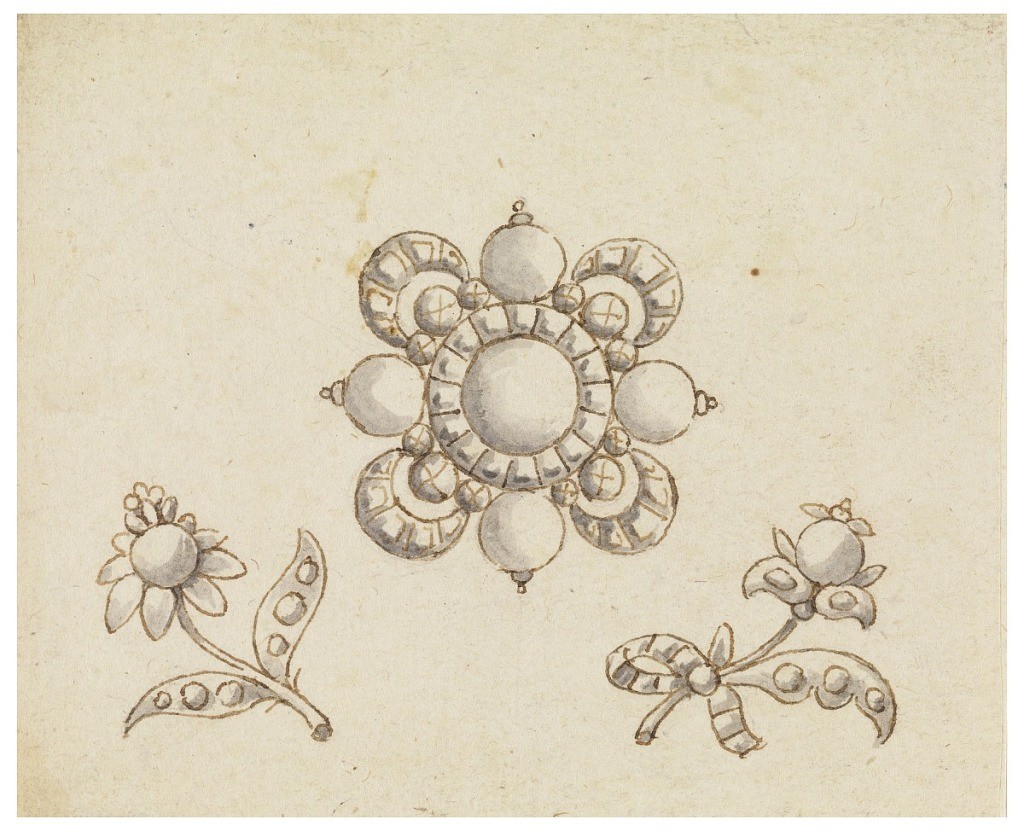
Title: Design for Three Brooches
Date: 1825–50
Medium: Pen and brown ink, brush and gray wash on cream wove paper
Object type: Drawing
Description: Large brooch: a cross is formed by four round diamonds, the central one being bigger and framed by a circle of diamonds, from it spring drapery festoons formed by diamonds. Smaller brooches are shaped like handles; left one with two leaves and a blossom, right one with a blossom, a leaf and a knot.